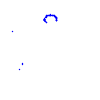
Particle: kaon